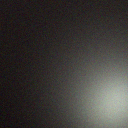
Screen state: off